Field crop: maize
Growth stage: 2
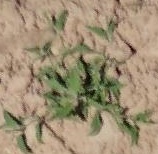
Species: atriplex